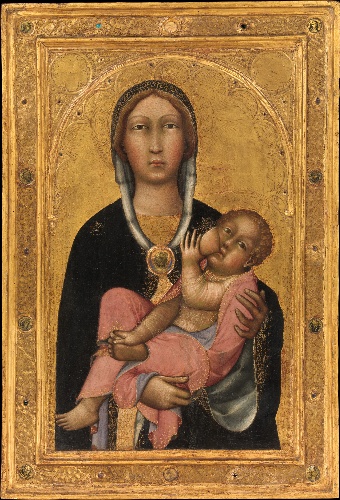
Title: Madonna and Child
Artist: Paolo di Giovanni Fei
Artist bio: Italian, San Quirico, active by 1369–died 1411
Date: 1370s
Object type: Painting
Classification: Paintings
Medium: Tempera on wood, gold ground
Dimensions: Overall, with engaged frame, 34 1/4 x 23 1/4 in. (87 x 59.1 cm); painted surface 27 x 16 7/8 in. (68.6 x 42.9 cm)
Department: European Paintings
Credit line: Bequest of George Blumenthal, 1941
Accession year: 1941
Repository: Metropolitan Museum of Art, New York, NY
Tags: Madonna and Child|Nursing